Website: macys
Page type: billing-address
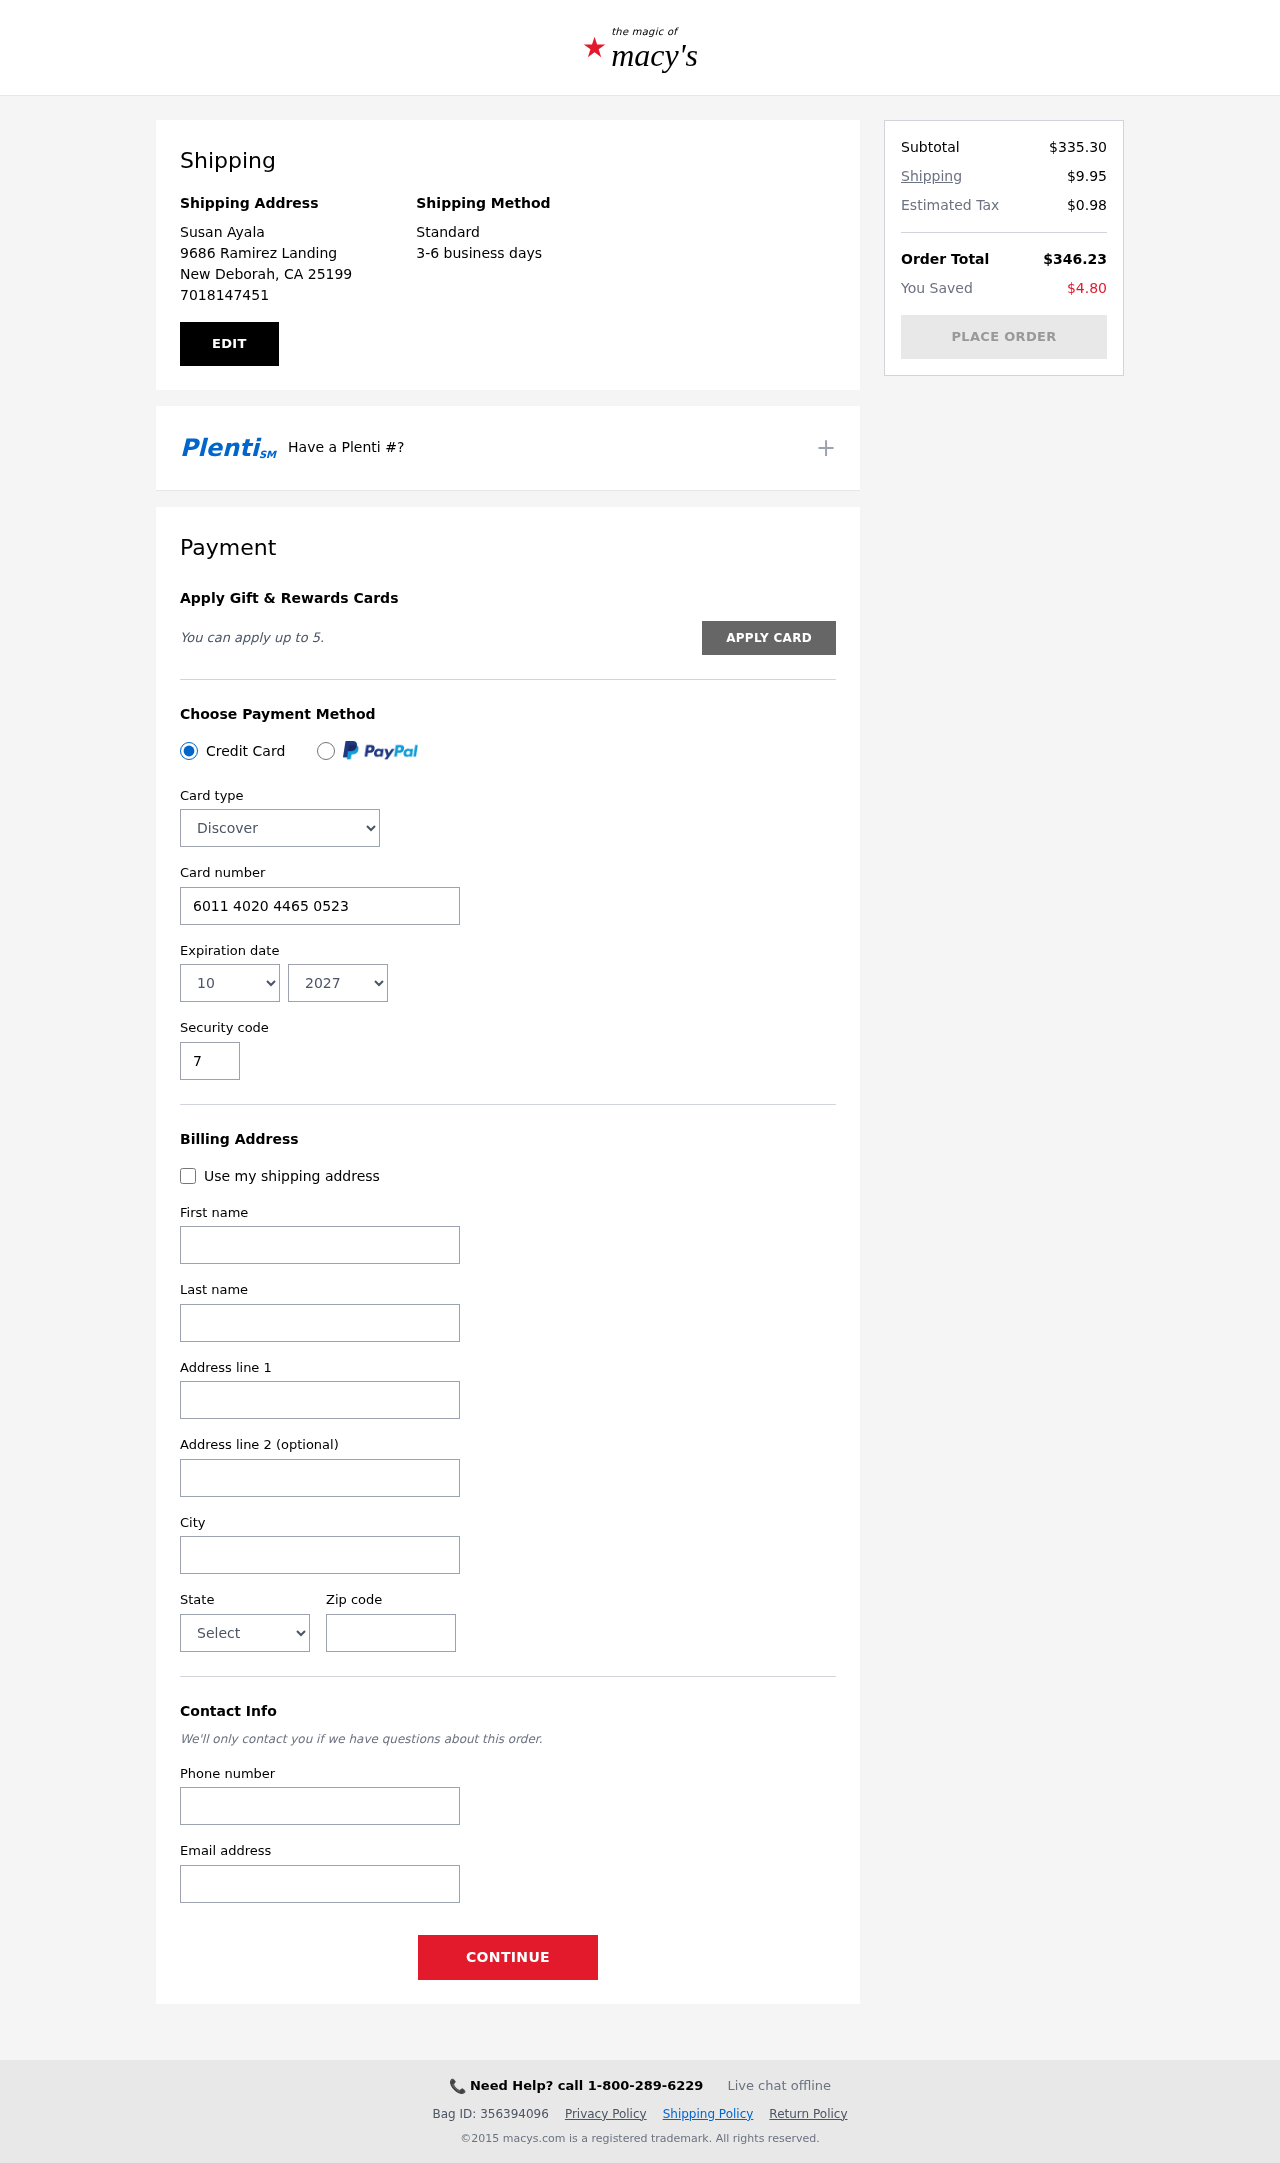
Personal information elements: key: PII_CARD_CVV
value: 770
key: PII_CARD_EXPIRY_MONTH
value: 10
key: PII_CARD_EXPIRY_YEAR
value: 27
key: PII_CARD_NUMBER
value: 6011 4020 4465 0523
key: PII_CARD_TYPE
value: Discover
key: PII_CITY
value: New Deborah
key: PII_CITY_STATE_ZIP
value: New Deborah, CA 25199
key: PII_EMAIL
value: sayala@yahoo.com
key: PII_FIRSTNAME
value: Susan
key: PII_FULLNAME
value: Susan Ayala
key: PII_LASTNAME
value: Ayala
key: PII_PHONE
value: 7018147451
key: PII_POSTCODE
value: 25199
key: PII_STATE
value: California
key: PII_STREET
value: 9686 Ramirez Landing
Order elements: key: ORDER_SUBTOTAL
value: $335.30
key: ORDER_SHIPPING_COST
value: $9.95
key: ORDER_TAX
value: $0.98
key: ORDER_TOTAL
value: $346.23
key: ORDER_SAVINGS
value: $4.80